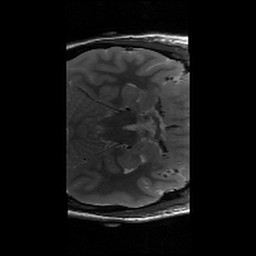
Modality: T2w
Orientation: axial
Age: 21
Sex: female
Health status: healthy
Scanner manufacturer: siemens
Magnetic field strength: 3 T
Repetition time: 6 s
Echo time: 0.064 s